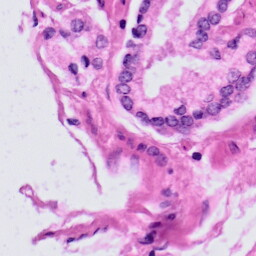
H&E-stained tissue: Prostate